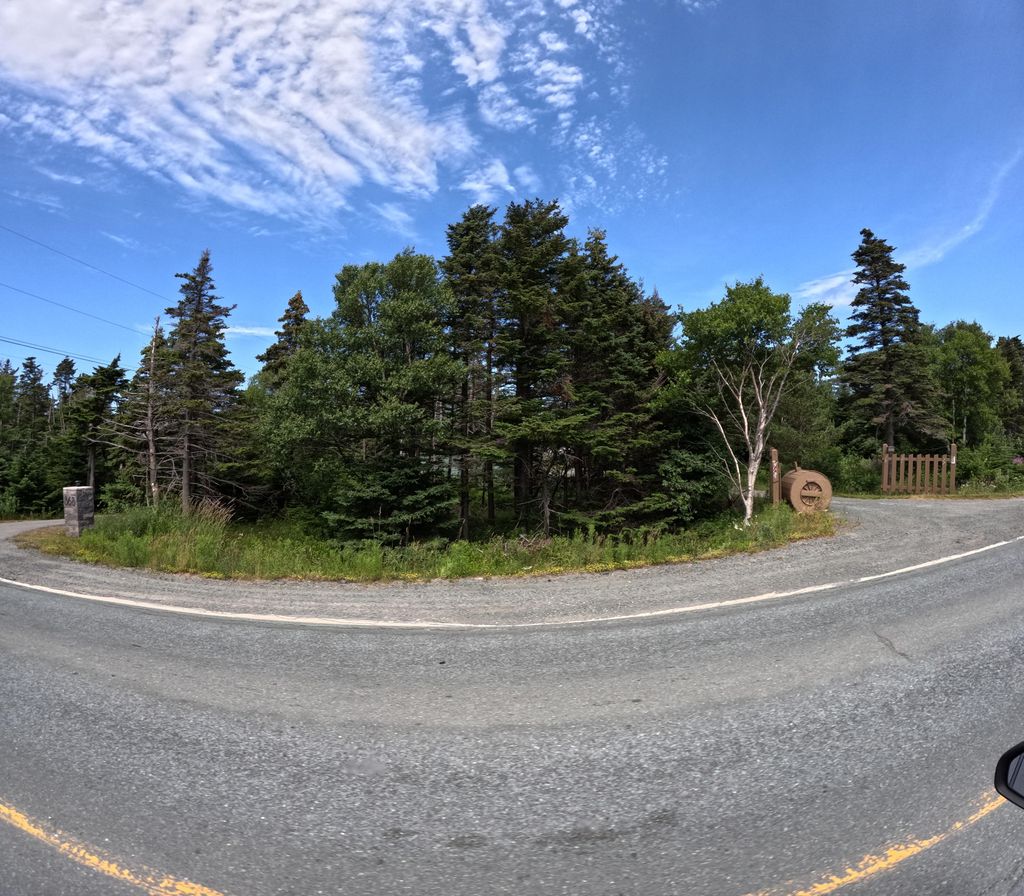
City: st_johns